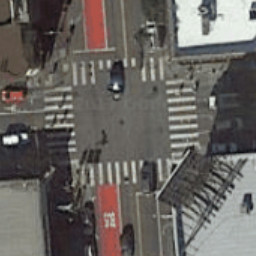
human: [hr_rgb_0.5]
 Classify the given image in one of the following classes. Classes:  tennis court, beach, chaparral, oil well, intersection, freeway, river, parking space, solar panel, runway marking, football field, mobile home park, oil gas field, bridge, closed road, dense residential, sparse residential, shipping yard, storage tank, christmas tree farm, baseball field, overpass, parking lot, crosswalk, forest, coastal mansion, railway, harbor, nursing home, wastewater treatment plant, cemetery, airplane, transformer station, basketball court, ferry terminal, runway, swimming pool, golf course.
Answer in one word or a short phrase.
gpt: crosswalk